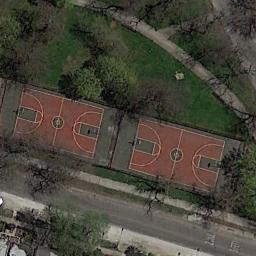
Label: basketball_court